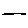
Label: line